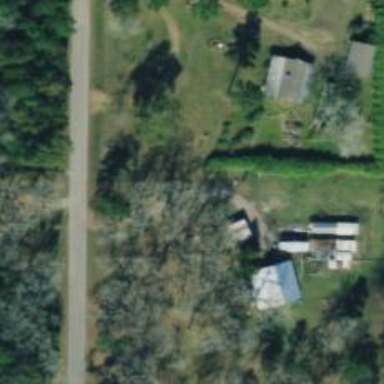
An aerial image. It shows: Driveway.